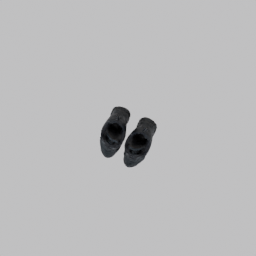
Label: people